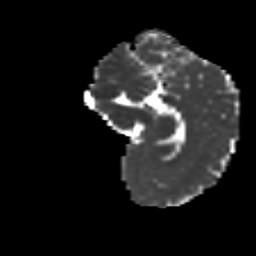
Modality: MD
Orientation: sagittal
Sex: male
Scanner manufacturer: siemens
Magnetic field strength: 3 T
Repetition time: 5 s
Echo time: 0.071 s